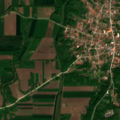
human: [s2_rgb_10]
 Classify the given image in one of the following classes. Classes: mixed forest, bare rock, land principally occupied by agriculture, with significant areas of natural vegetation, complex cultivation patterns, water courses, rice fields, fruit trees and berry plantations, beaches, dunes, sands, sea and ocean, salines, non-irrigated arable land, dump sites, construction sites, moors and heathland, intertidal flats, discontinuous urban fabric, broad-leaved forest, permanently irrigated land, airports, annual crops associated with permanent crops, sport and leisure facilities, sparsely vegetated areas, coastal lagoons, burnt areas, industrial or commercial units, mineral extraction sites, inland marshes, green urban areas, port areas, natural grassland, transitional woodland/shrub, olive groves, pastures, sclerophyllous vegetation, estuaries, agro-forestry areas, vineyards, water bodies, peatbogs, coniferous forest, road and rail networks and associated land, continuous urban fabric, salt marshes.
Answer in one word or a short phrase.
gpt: discontinuous urban fabric, non-irrigated arable land, complex cultivation patterns, land principally occupied by agriculture, with significant areas of natural vegetation